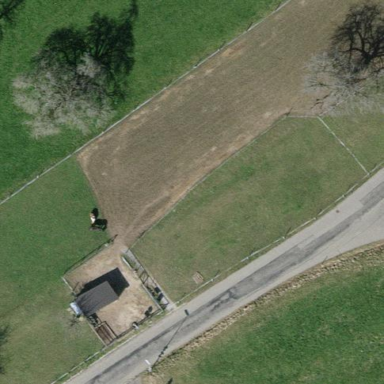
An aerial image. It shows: Fence is in the image.